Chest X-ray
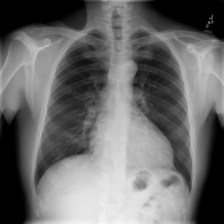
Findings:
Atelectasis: negative
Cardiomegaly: negative
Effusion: negative
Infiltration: negative
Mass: negative
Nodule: negative
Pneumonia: negative
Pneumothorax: negative
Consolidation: negative
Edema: negative
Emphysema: negative
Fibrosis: negative
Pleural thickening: negative
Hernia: negative